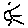
Label: sun